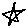
Label: star